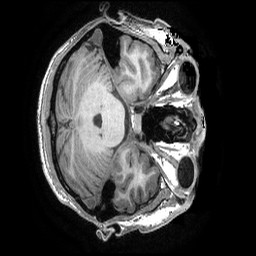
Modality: T1w
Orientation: axial
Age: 33
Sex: male
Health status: healthy
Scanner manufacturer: ge